Question: I want to add a skybox to my Forge scene, but Forge is different from three.js. I want to know what I can do for it.
I have tried 'new THREE.CubeTextureLoader', but the three.js in Forge doesn't have this function. Then I tried to build a 'CubeGeometry', but it did't work well.
This is my code:
'''
var materialArr=[];
var directions = ["aa_RT","aa_LF","aa_UP","aa_DN","aa_FR","aa_BK"] ;
for (var i = 0; i < 6; i++){
materialArray.push( new THREE.MeshBasicMaterial({
map: THREE.ImageUtils.loadTexture( "lib/img/aa/"+ directions[i] + ".jpg" ),
side: THREE.BackSide
}));
}
var skyBoxGeom = new THREE.CubeGeometry(80,80,80);
var skyBoxMaterial = new THREE.MeshFaceMaterial(materialArr);
var skyBox = new THREE.Mesh(skyBoxGeom,skyBoxMaterial);
viewer.impl.scene.add(skyBox);
'''
This is my scene:

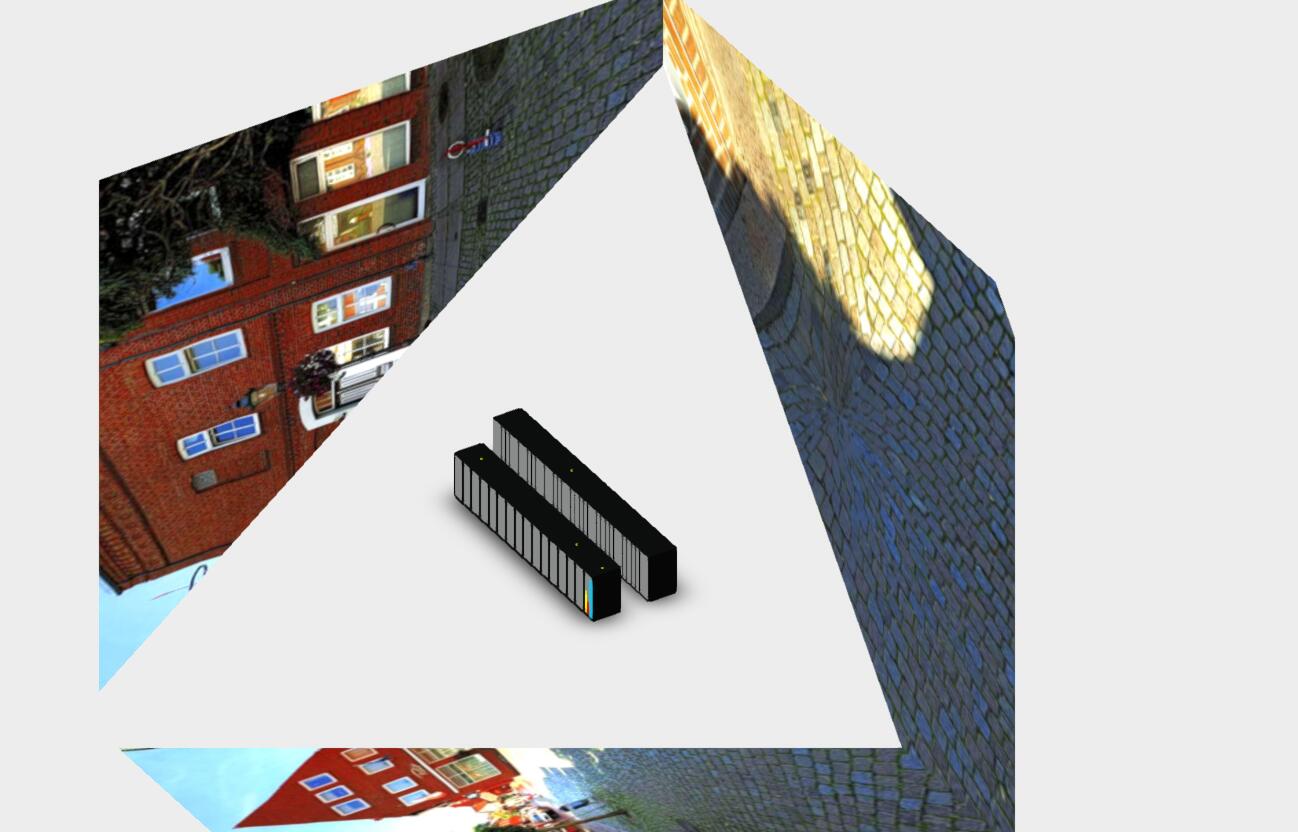
Answer: Here is some code for creating a skybox that works for the viewer (in ES6):
'''
export default class ViewerSkybox {
constructor (viewer, options) {
const faceMaterials = options.imageList.map((url) => {
return new THREE.MeshBasicMaterial({
map: THREE.ImageUtils.loadTexture(url),
side: THREE.BackSide
})
})
const skyMaterial = new THREE.MeshFaceMaterial(
faceMaterials)
const geometry = new THREE.CubeGeometry(
options.size.x,
options.size.y,
options.size.z,
1, 1, 1,
null, true)
const skybox = new THREE.Mesh(
geometry, skyMaterial)
viewer.impl.scene.add(skybox)
}
}
'''
This is working fine on my side, as you can see in the live demo I created <URL>.
<URL>
One thing you need to take care about is that the viewer uses near/far clipping planes which are created based on the loaded model bounding box. Your skybox is probably much bigger than the model, so one workaround is to load a second model with a much bigger extents, so the scene clipping planes are updated automatically. The second model only contains tiny cubes placed at the desired extents, for example [(-500, -500, -500), (500, 500, 500)].
The source of my extension using the skybox is here: <URL>.